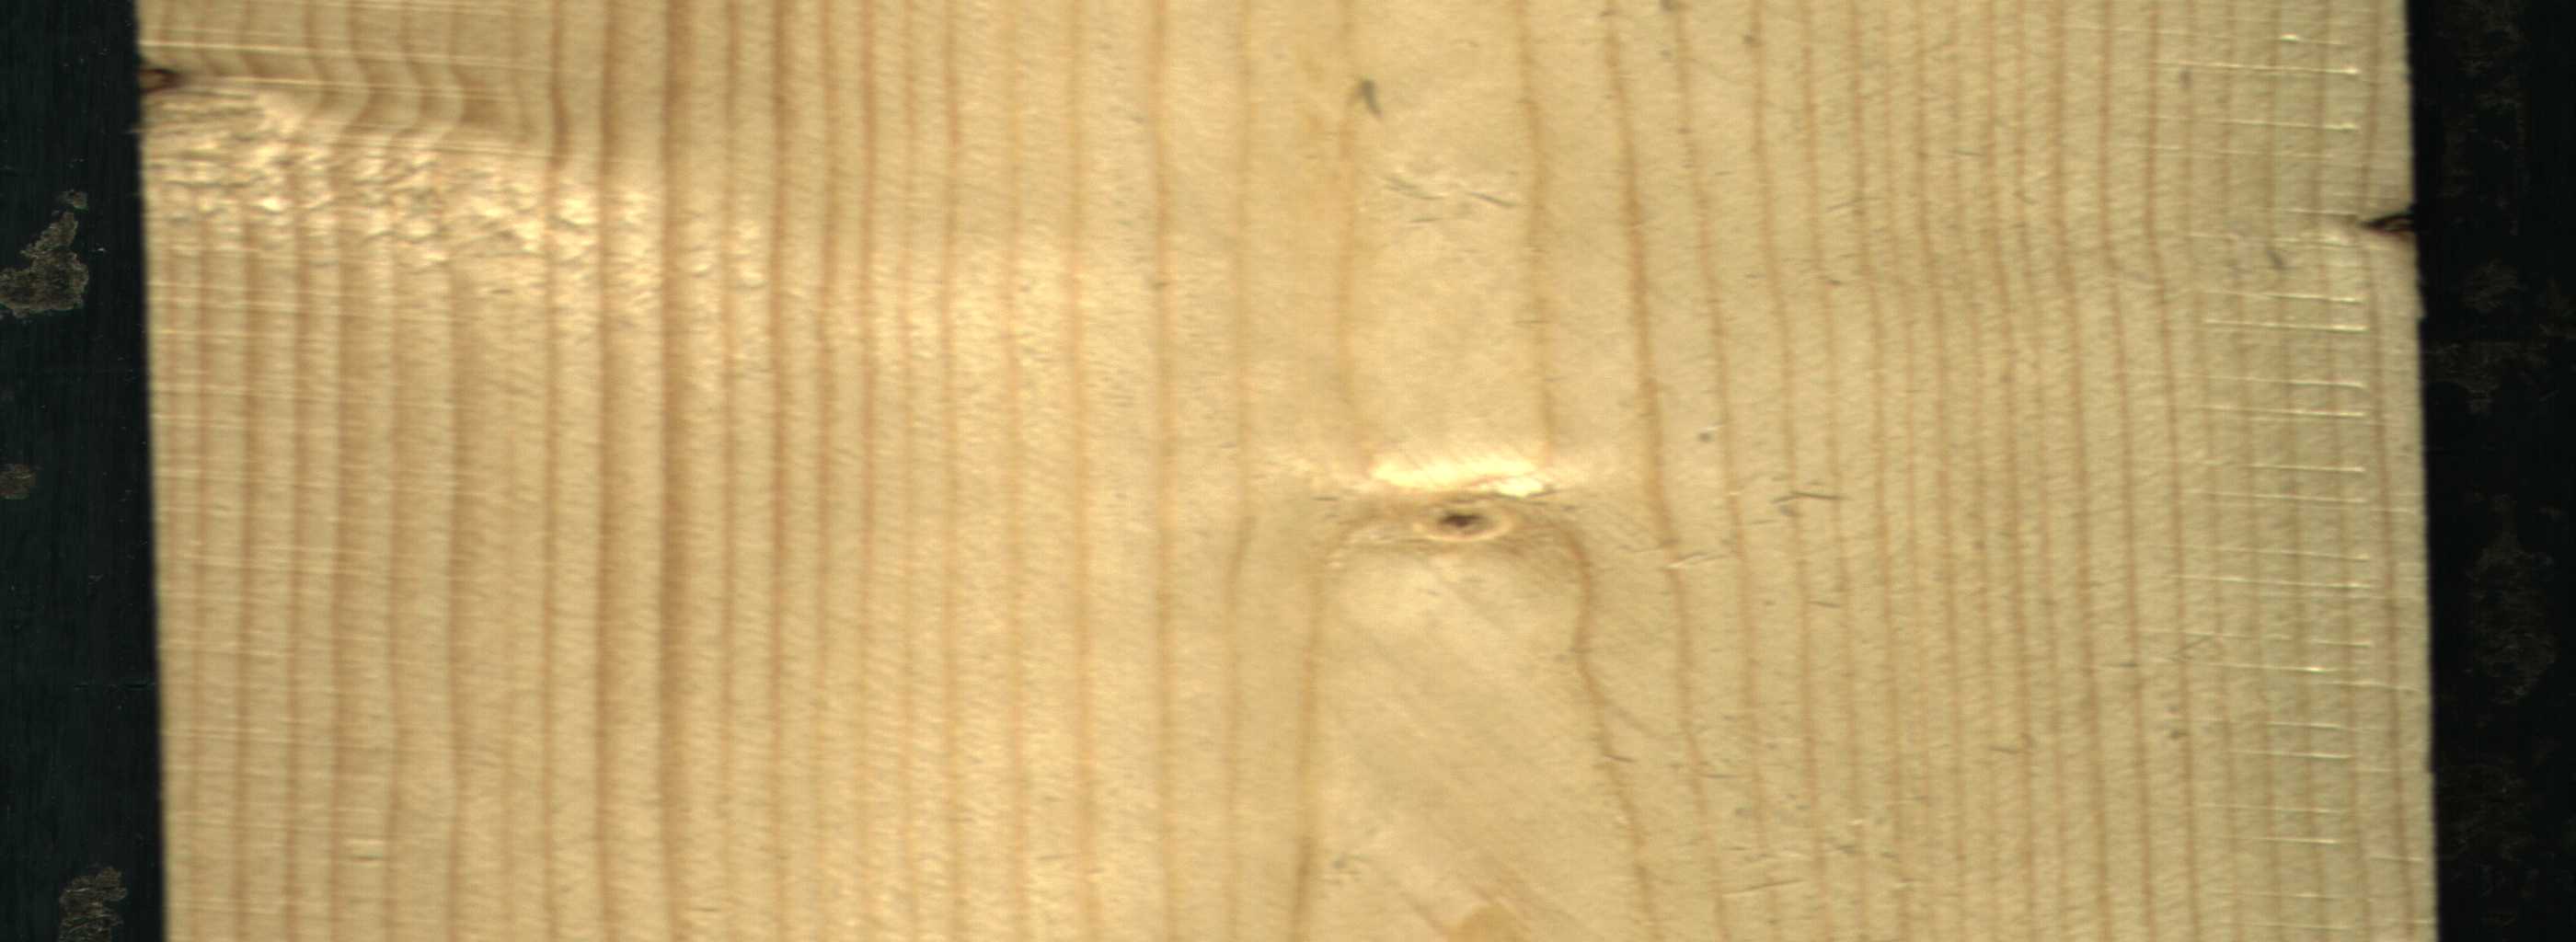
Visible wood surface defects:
Dead_Knot
Dead_Knot
Live_Knot